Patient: sex F, age 48
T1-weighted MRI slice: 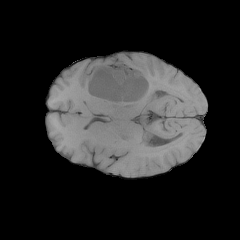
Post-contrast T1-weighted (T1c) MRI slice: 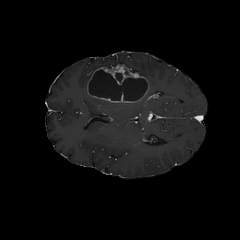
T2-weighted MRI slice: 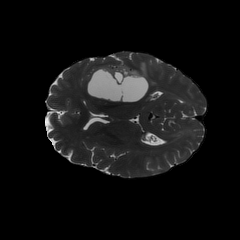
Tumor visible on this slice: yes
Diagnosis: Glioblastoma, IDH-wildtype
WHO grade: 4